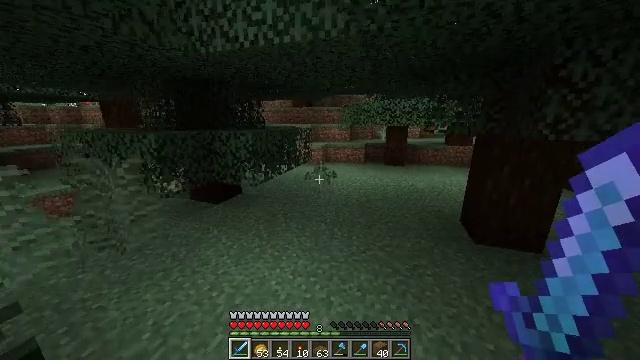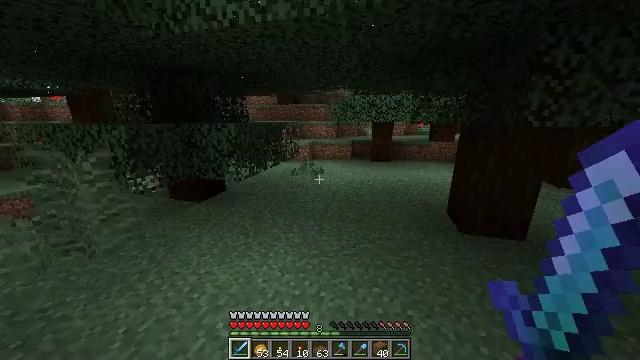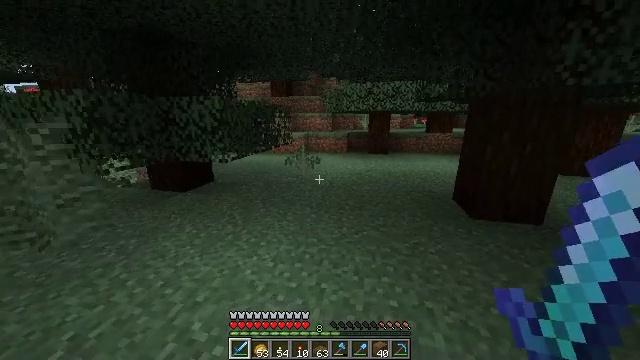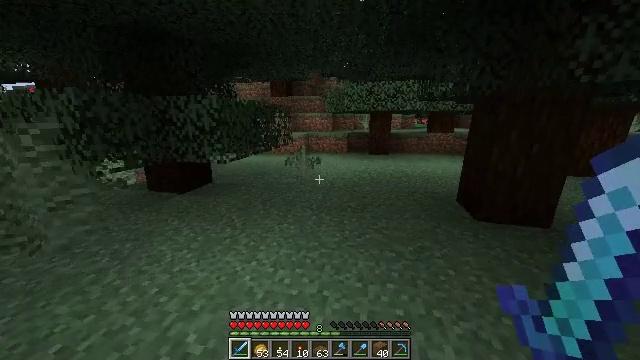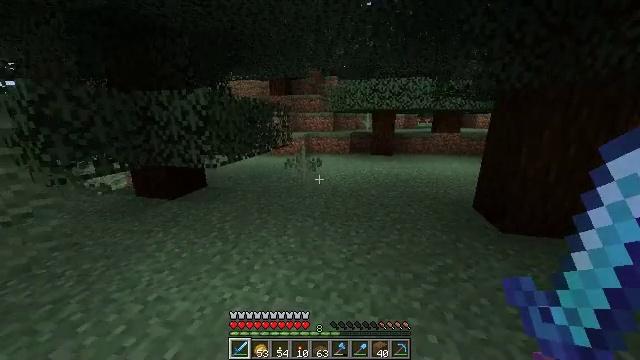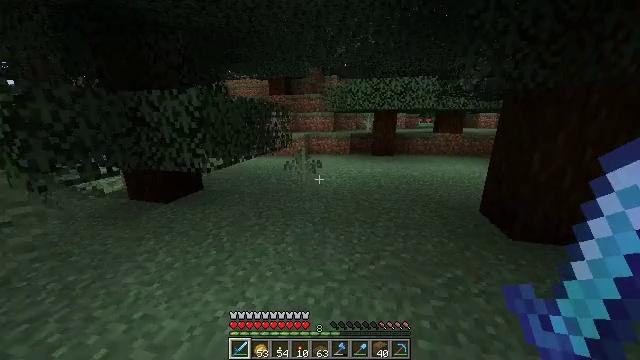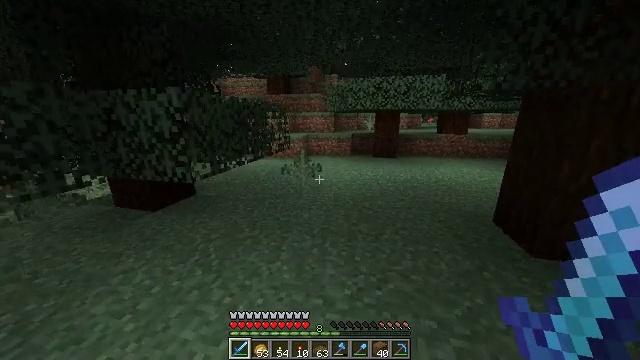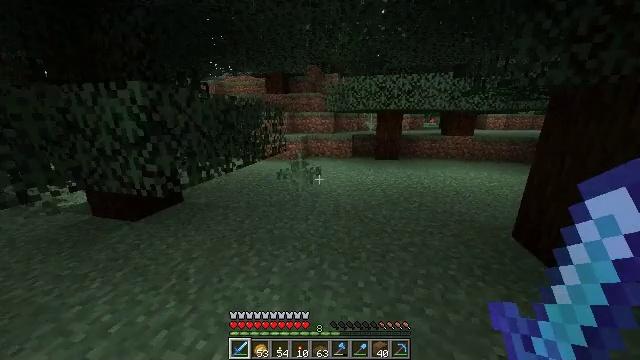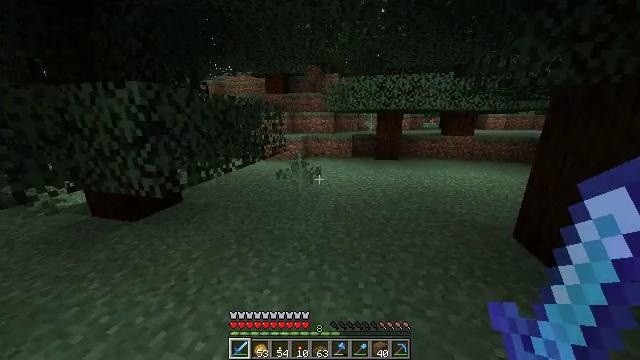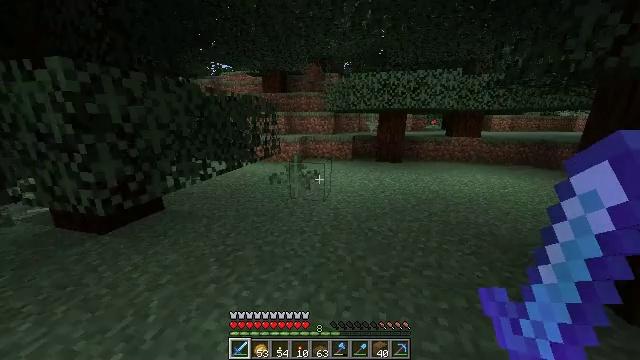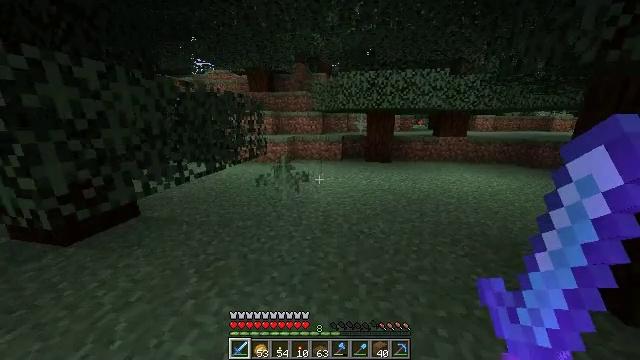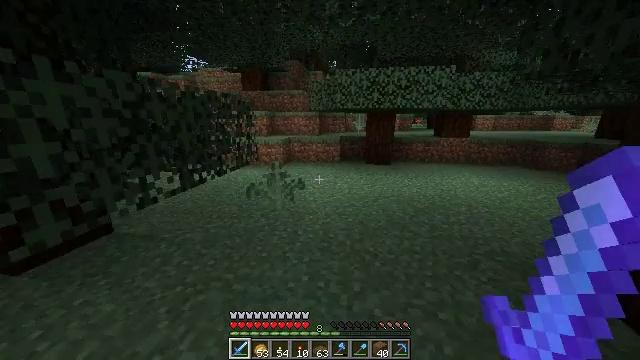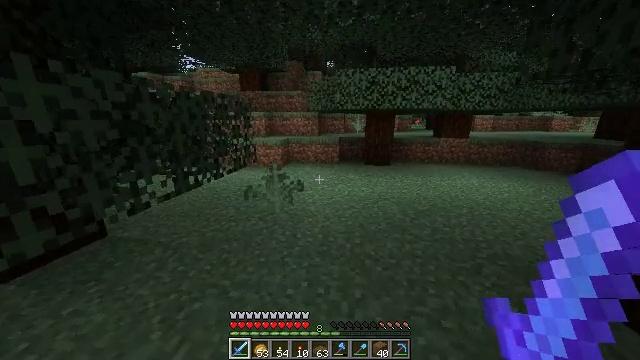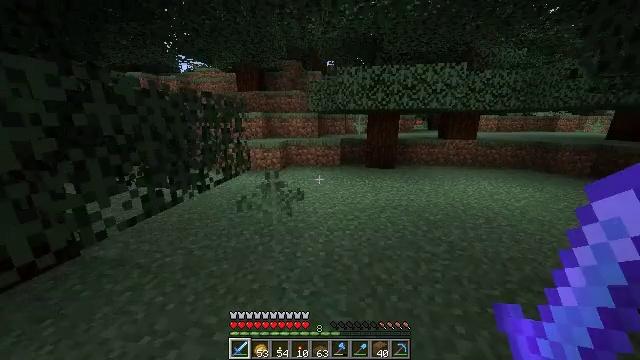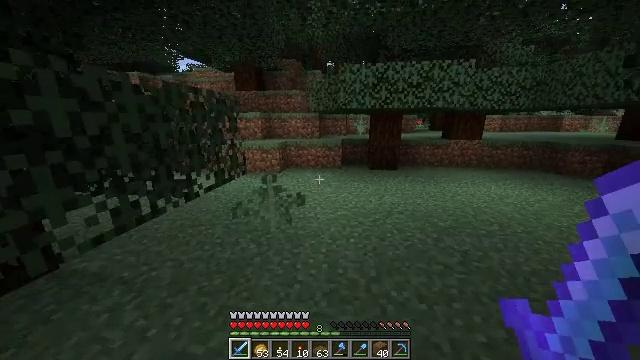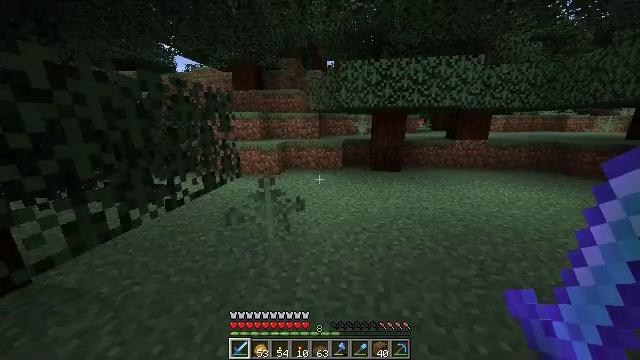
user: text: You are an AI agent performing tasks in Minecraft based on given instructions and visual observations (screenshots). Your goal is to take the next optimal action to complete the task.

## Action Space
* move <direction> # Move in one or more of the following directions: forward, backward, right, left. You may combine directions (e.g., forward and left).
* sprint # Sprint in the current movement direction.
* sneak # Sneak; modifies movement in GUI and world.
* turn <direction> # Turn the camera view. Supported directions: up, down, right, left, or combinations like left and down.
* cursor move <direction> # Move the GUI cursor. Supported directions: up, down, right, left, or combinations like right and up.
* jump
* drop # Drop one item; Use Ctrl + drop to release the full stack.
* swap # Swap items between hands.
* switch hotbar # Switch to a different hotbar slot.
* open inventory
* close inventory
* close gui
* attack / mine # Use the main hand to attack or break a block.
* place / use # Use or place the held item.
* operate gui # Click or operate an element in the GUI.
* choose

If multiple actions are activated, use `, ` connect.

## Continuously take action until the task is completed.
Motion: motion action
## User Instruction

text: Collect sugar cane near water sources.
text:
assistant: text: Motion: move forward, sprint, turn right
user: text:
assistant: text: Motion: move forward, sprint, turn right
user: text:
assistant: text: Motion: move forward, sprint
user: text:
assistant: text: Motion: move forward, sprint
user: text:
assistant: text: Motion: move forward
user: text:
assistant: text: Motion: move forward, sprint
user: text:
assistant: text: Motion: move forward, sprint
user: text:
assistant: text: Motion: move forward, sprint
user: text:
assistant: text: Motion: move forward, sprint
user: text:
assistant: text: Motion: move forward, turn right
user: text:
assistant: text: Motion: move forward, sprint
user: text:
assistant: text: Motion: move forward, sprint
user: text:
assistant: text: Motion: move forward, sprint
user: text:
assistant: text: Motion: move forward
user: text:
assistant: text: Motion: move forward
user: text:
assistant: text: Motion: move forward, sprint
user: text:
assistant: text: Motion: move forward, sprint
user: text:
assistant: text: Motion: move forward, sprint
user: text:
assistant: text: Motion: move forward, sprint
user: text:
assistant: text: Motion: move forward
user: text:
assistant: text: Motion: move forward
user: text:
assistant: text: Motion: move forward, sprint
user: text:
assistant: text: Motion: move forward, sprint
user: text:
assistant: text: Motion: move forward, sprint
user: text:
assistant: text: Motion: move forward, sprint, turn left
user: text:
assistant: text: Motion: move forward, turn left
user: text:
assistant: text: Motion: move forward, turn left
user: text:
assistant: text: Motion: move forward, turn left and up
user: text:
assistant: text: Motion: move forward, sprint, turn left
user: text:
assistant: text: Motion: move forward, sprint, turn left